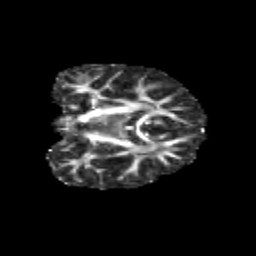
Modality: FA
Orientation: coronal
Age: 10
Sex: female
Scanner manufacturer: siemens
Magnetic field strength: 3 T
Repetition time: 3.8 s
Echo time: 0.07 s